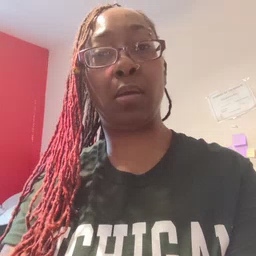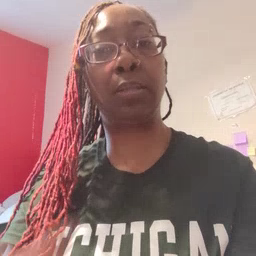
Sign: sad